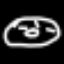
Label: donut